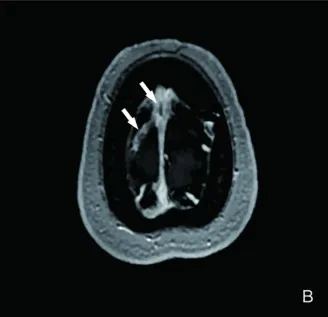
MRI and CTV of the patient's brain showing multiple intracranial thrombosis in the venous sinus.
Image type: radiology (mri)